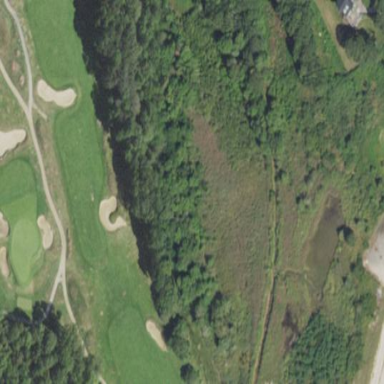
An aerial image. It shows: Area with grass used as rough in golf course.